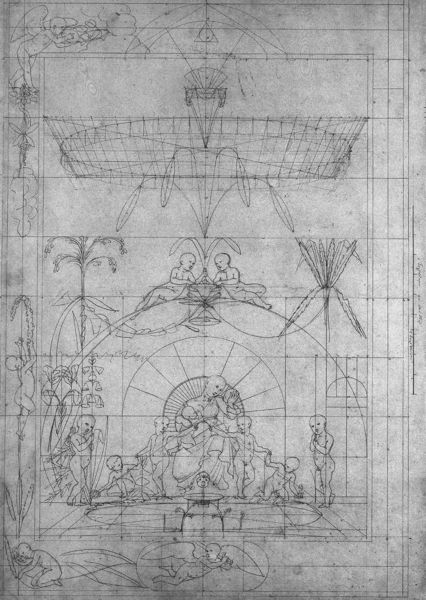
Titel: Der Tag (Konstruktionszeichnung)
Künstler: Philipp Otto Runge
Institution: Hamburg, Kunsthalle
Schlagwörter: gott, himmel, bäume, komposition, frau, skizze, zeichnung, architektur, barock, sonne, reich, mutter, pflanzen, renaissance, brunnen, kinder, engel, perspektive, knaben, figuren, kuppel, palme, zentralperspektive, bleistift, entwurf, altar, antik, konstruktion, palmen, tempel, plfanzen, amor, putten, maria, putti, idee, motive, michelangelo, vorzeichnung, bleistif, skitze, maria mit kind, raffael, orthogonal